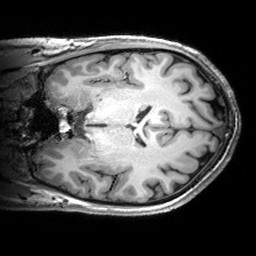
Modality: T1w
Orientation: coronal
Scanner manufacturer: siemens
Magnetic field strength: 3 T
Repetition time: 2.53 s
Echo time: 0.00299 s